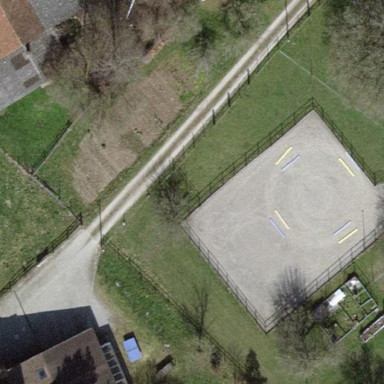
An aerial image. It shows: Equestrian sports pitch with sandy surface for leisure land activities.